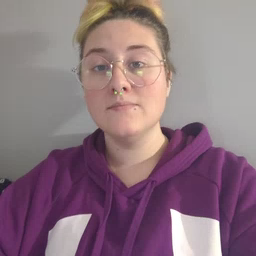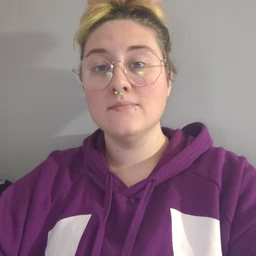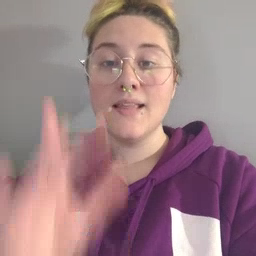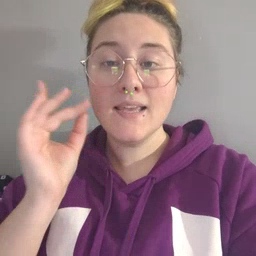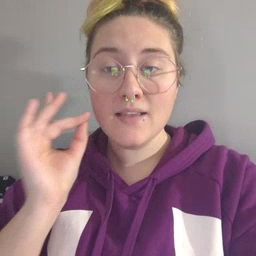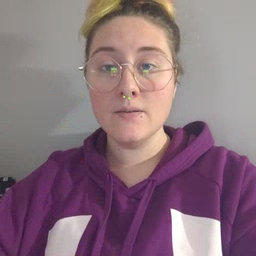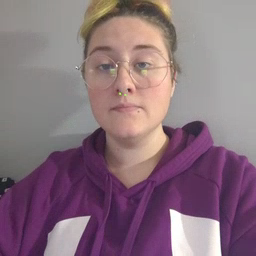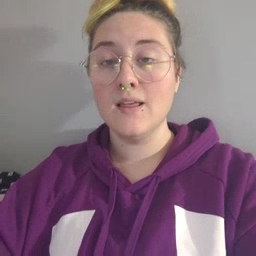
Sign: kitty